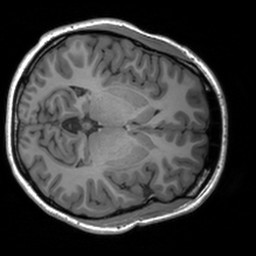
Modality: T1w
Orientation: axial
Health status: healthy
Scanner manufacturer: siemens
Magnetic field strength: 3 T
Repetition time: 1.9 s
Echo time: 0.00226 s